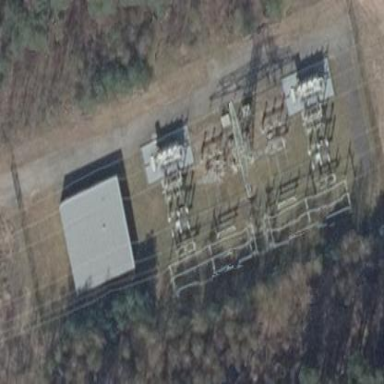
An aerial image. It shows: Power substation enclosed by fence.